Question: I am looking for a general and complete solution to this common problem! I have HTML code like this:
'''
<div id="CONTAINER">
<div id="CONTAINER_LEFT"></div>
<div id="CONTAINER_RIGHT"></div>
<div id="CONTAINER_CENTER"></div>
</div>
'''
I want to write CSS that lets me align the inner div elements vertically so their . Other considerations:
1. The Left and Right containers have fixed width.
2. The Center container has to fill the remaining width between Left and Right containers.
3. The height of each inner container depends upon its content and so varies between containers.
4. No overlapping is intended, the aim is something like the following image.
5. The height of the outer container should be equal to the greatest height of inner containers, if it is possible!!

The colors are just for displaying the idea!
I used "float: left;" and "float: right;" properties for the Right and Left containers but if the Center container has too much content, the area of this container fills the space below the floated elements! Also, I need a footer below the root container with width of 100%; any solution should consider this!
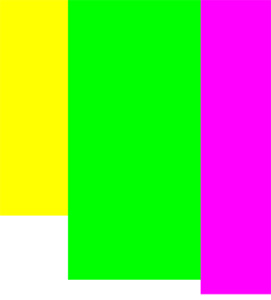
Answer: This seems to be the simplest solution and works under IE7-9, FF, Chrome, Safari and Opera:
'''
.container {
overflow: hidden;
background: grey;
}
.left {
float: left;
width: 200px;
background: red;
}
.middle {
margin-left: 200px;
margin-right: 200px;
background: green;
}
.right {
float: right;
width: 200px;
background: blue;
}
'''